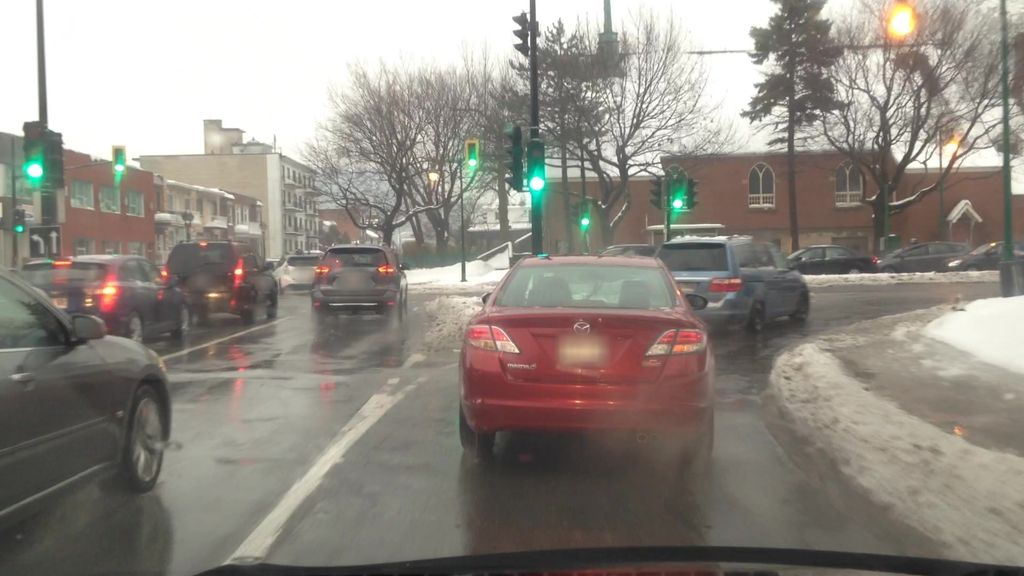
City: montreal